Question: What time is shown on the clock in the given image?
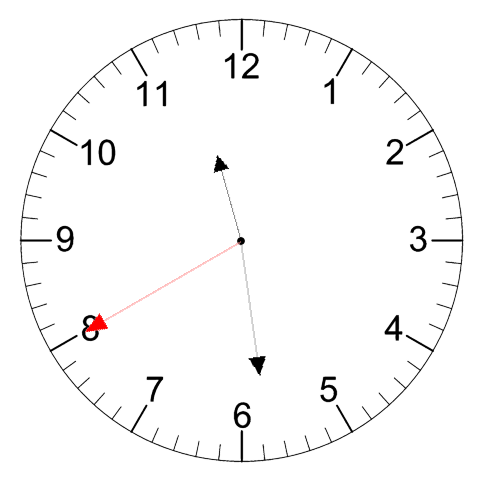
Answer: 11:28:40